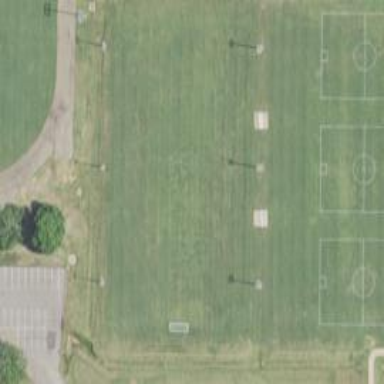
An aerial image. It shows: Soccer pitch for leisureland activities.